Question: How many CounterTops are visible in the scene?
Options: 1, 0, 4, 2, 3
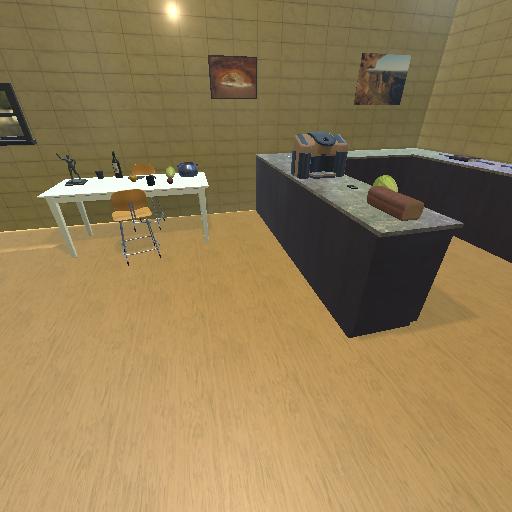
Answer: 1